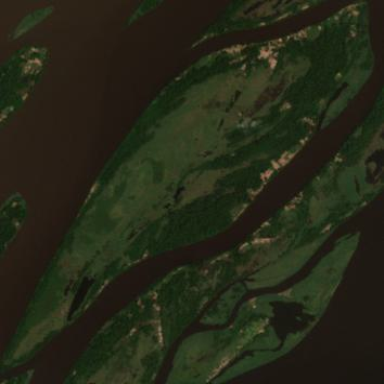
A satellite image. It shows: Island covered with forest.